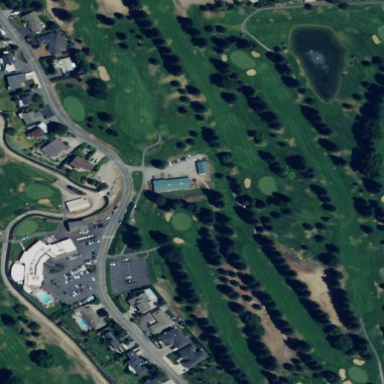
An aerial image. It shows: Golf course.